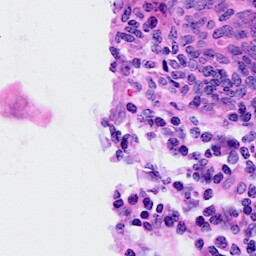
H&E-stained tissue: Cervix